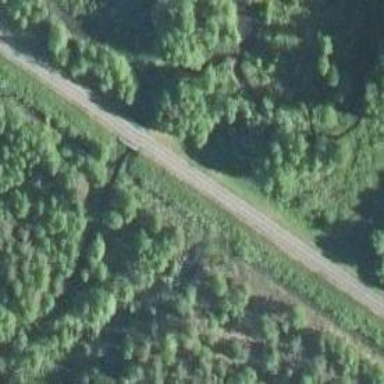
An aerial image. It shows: Old disused railway bridge with continuous rails.